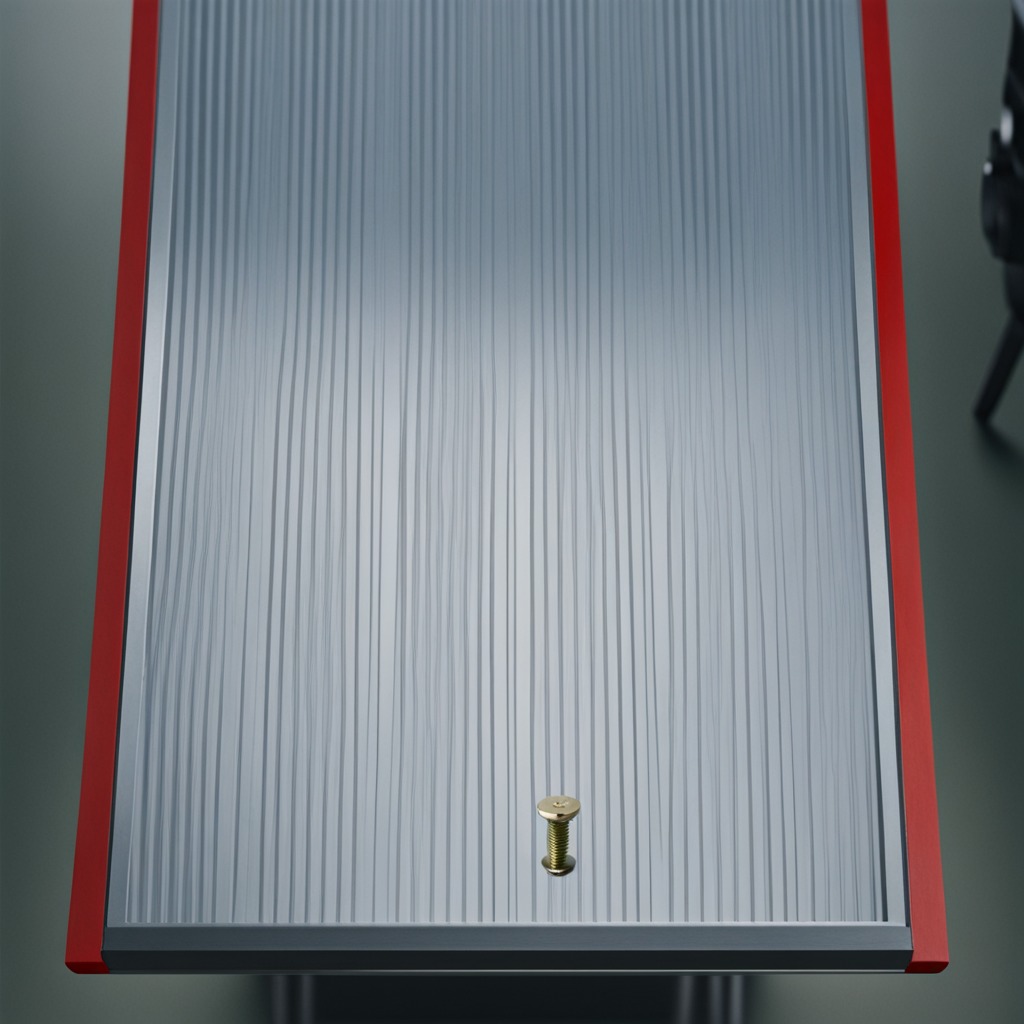
A metal screw is lying on the toolbox surface in an airplane hangar workshop 8K.